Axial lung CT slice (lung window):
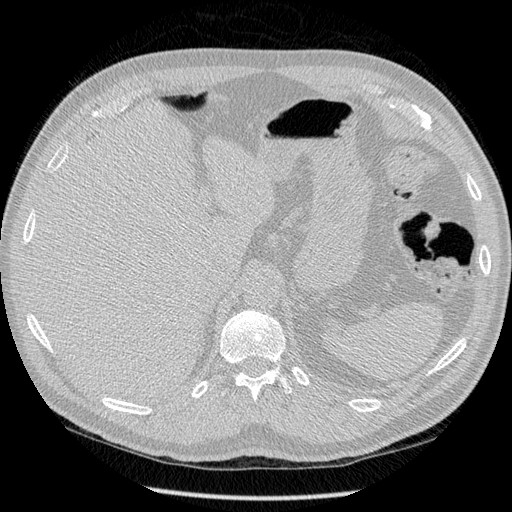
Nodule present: no